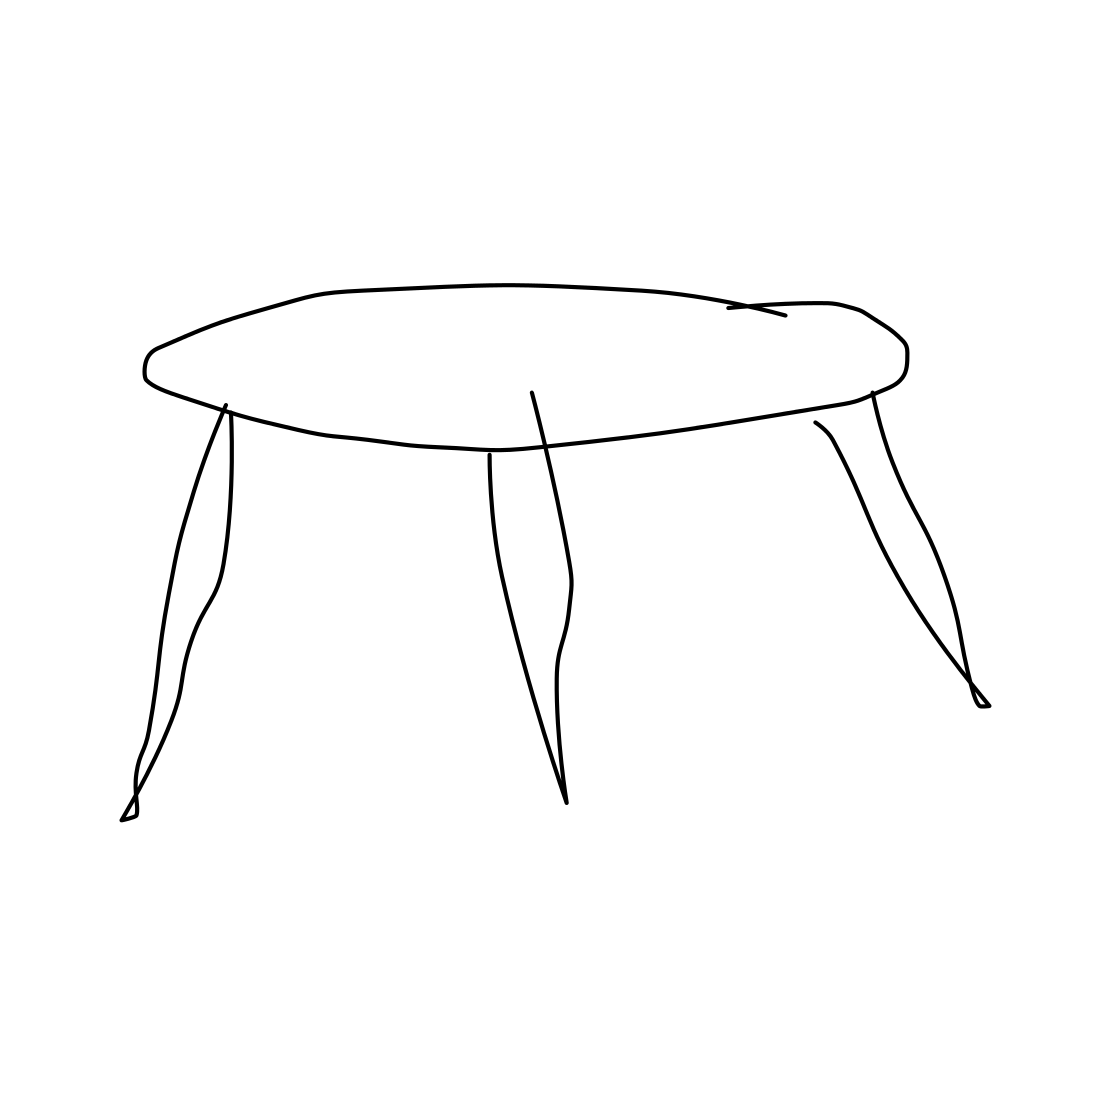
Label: table